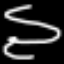
Label: squiggle